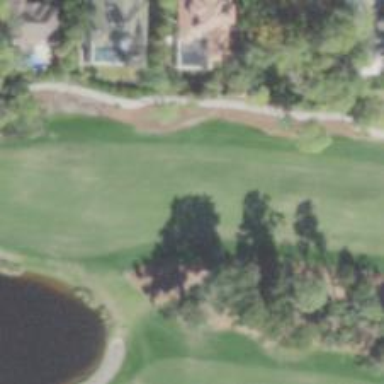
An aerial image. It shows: Golf hole.